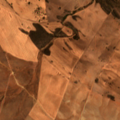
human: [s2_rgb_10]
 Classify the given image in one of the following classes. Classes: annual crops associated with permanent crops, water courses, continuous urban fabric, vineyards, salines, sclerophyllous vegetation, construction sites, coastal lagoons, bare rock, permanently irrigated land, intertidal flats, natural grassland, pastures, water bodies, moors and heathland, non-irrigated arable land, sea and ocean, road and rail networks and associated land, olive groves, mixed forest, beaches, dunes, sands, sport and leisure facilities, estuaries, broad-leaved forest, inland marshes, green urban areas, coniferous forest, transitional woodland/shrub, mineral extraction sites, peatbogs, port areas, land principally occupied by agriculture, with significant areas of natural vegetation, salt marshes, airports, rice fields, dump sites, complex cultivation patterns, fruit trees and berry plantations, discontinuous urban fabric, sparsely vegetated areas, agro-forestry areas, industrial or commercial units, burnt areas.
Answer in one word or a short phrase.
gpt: non-irrigated arable land, land principally occupied by agriculture, with significant areas of natural vegetation